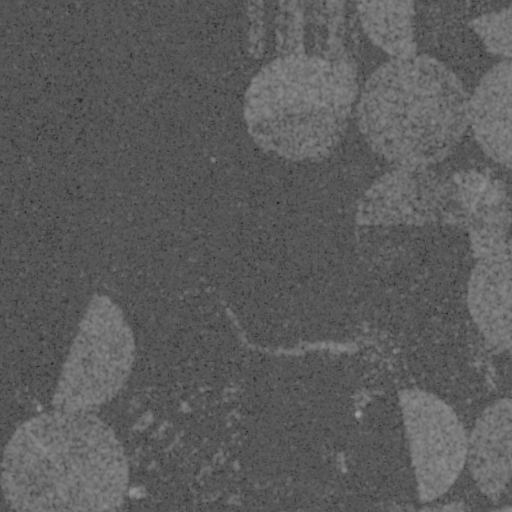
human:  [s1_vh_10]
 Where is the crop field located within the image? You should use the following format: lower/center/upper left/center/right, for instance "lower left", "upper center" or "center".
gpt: The crop field is located in the lower right of the image.
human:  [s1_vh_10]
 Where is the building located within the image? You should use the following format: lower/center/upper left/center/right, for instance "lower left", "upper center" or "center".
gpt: The building is located in the lower right of the image.
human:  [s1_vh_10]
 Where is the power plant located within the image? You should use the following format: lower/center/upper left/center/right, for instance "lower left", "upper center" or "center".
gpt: There is no power plant in the image.

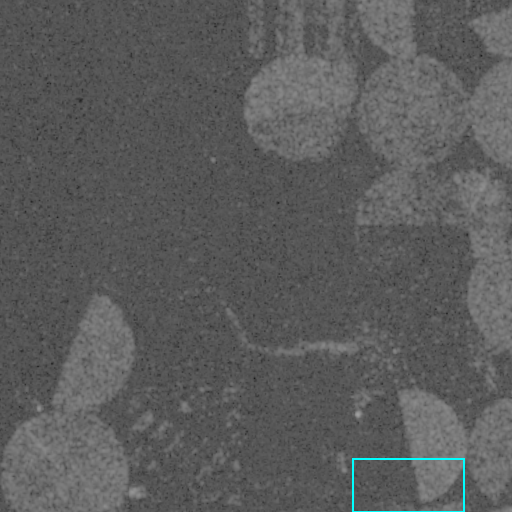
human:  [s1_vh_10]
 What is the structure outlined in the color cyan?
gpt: The structure outlined in cyan is a crop field.
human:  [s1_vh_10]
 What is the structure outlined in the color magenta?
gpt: There is no magenta outline.